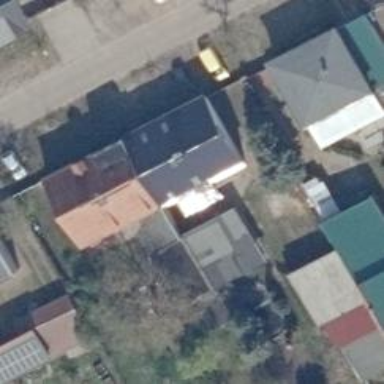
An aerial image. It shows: Semi-detached house.